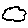
Label: cloud